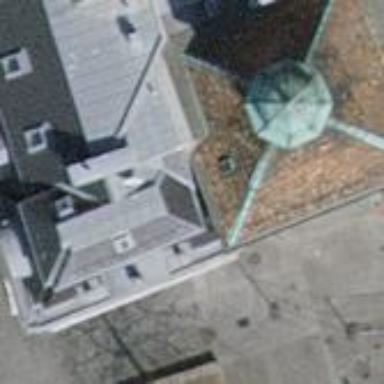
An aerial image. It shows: Historic tower that is part of building.